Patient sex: F
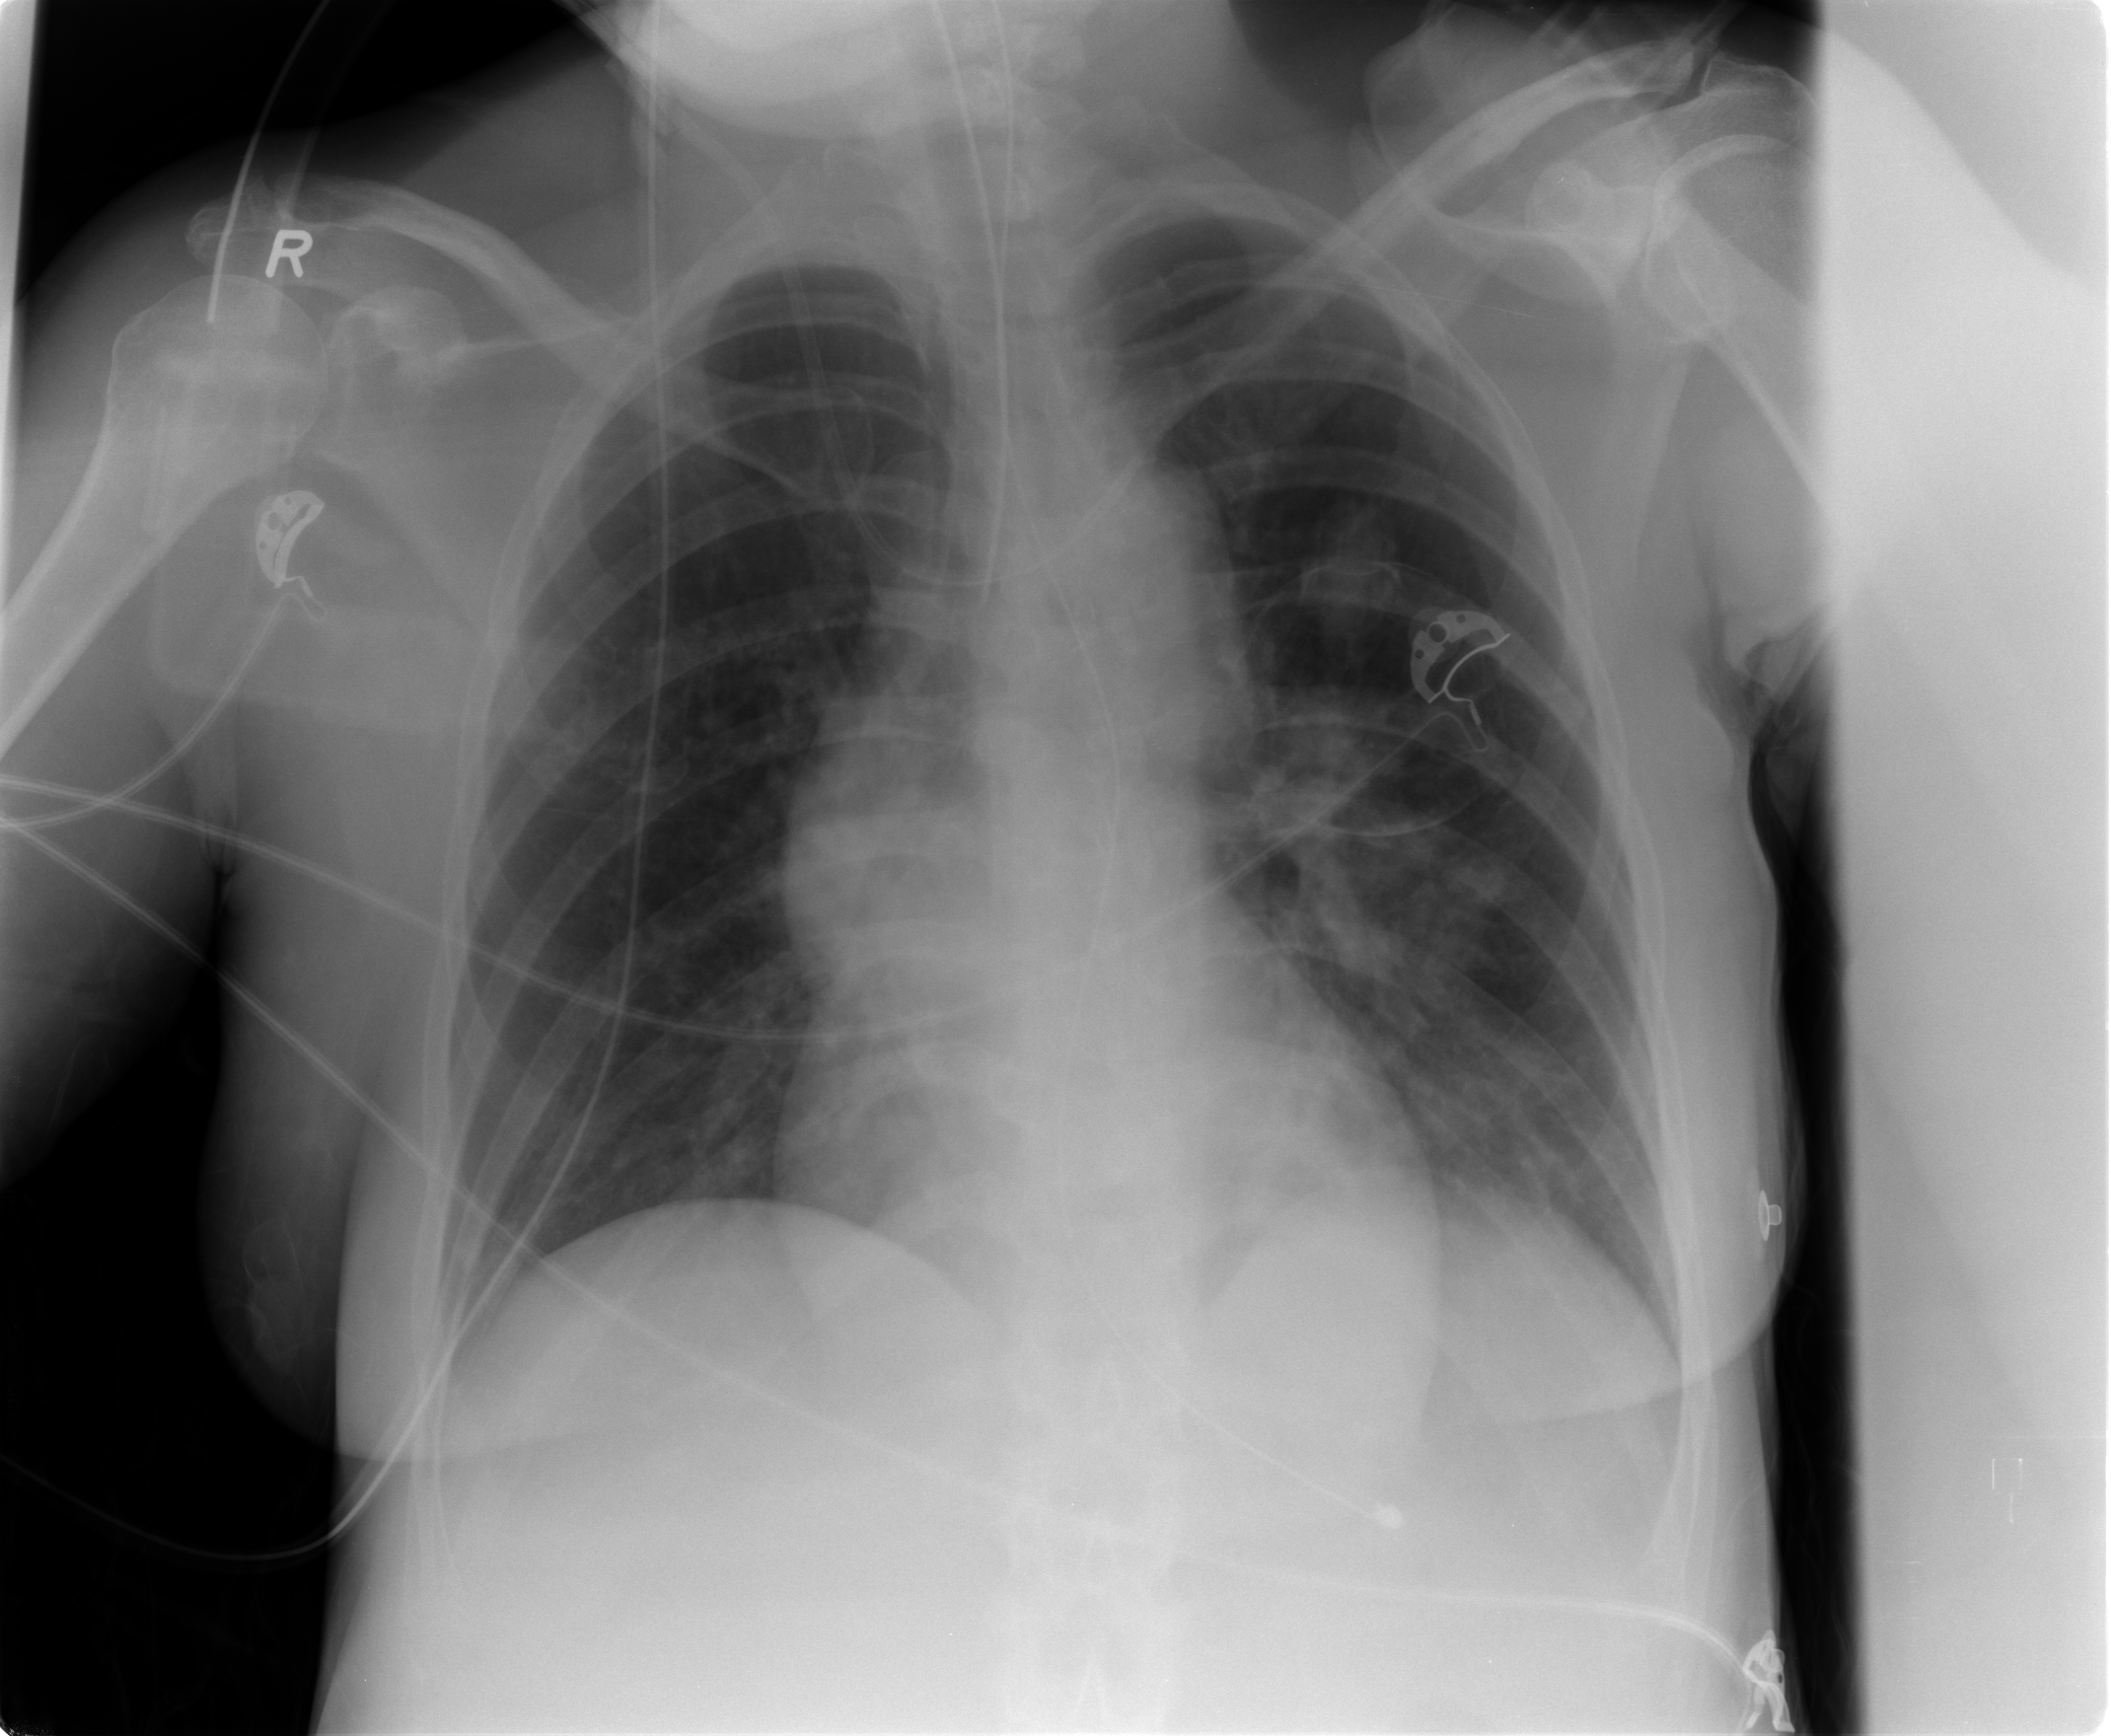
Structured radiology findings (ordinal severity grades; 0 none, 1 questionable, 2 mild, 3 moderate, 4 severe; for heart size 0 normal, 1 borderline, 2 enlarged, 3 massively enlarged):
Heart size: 0
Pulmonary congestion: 0
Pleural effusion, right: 0
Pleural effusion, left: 0
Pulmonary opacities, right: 0
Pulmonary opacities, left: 2
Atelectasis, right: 0
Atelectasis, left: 2